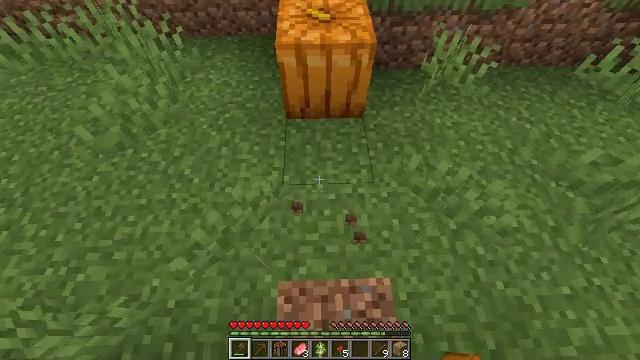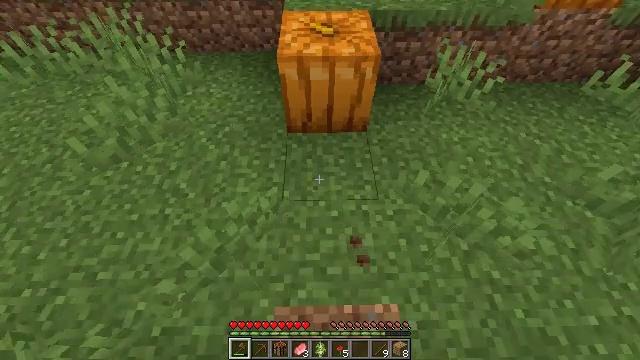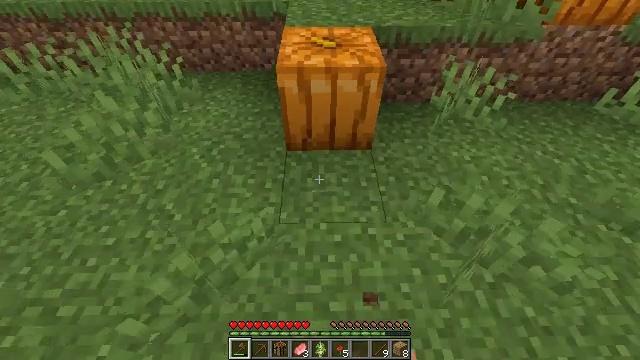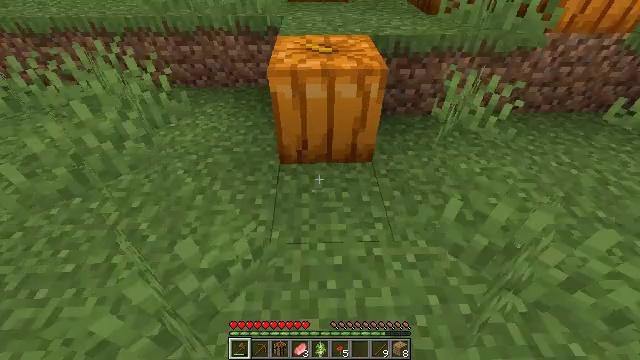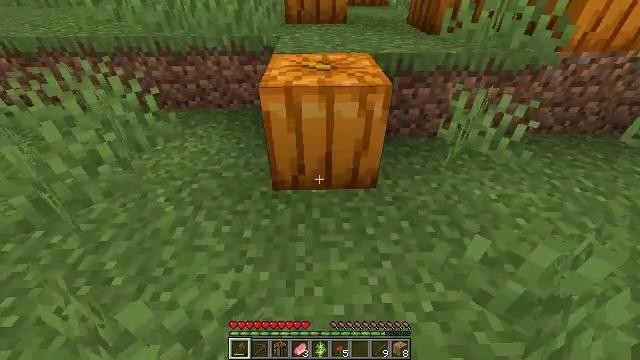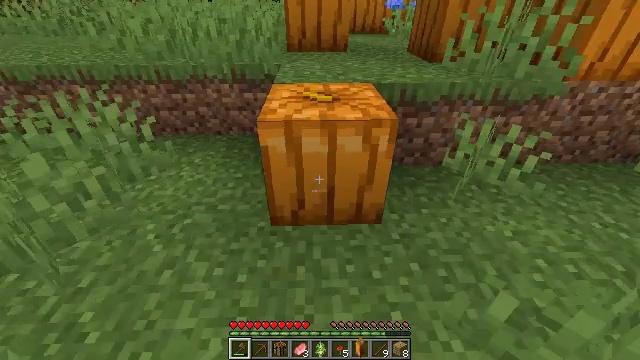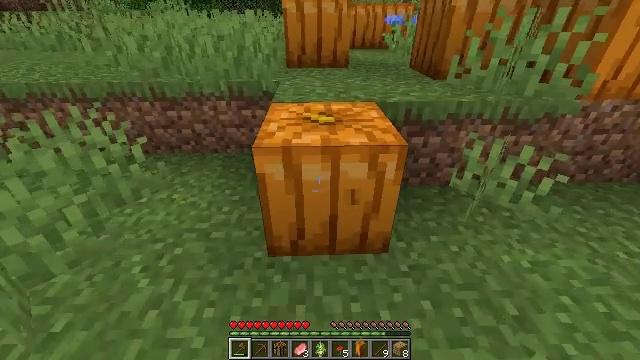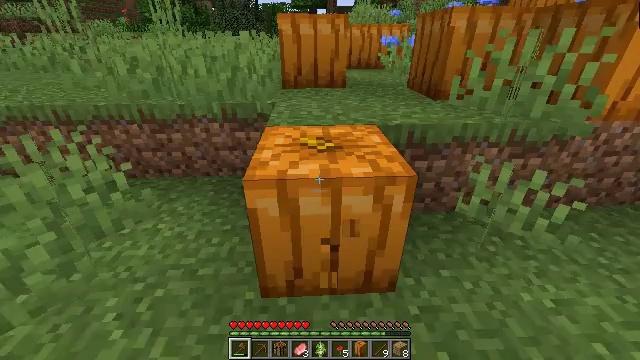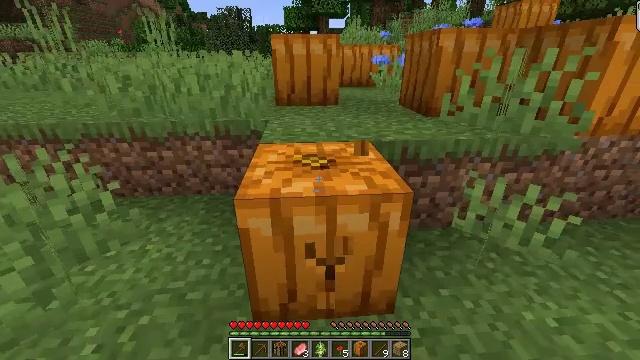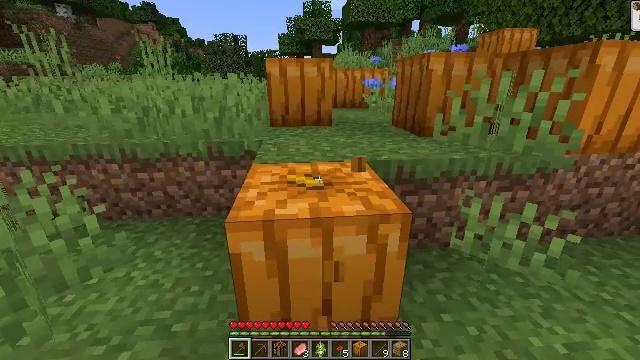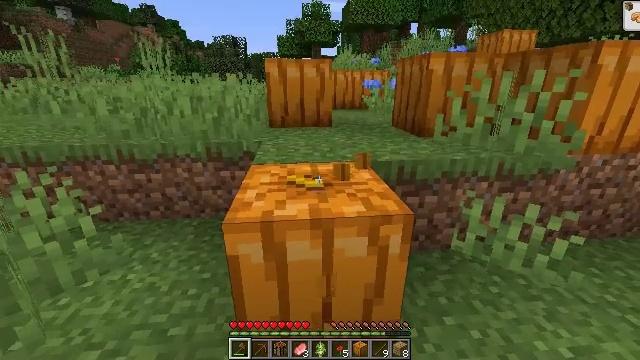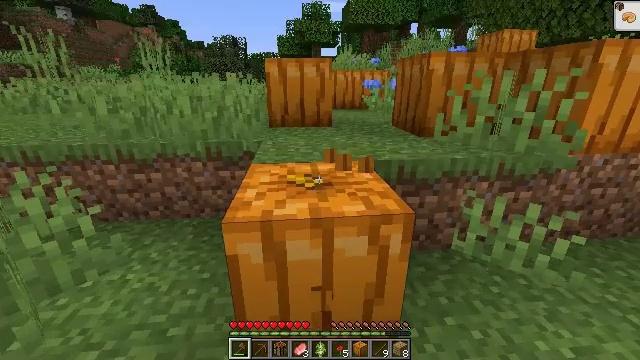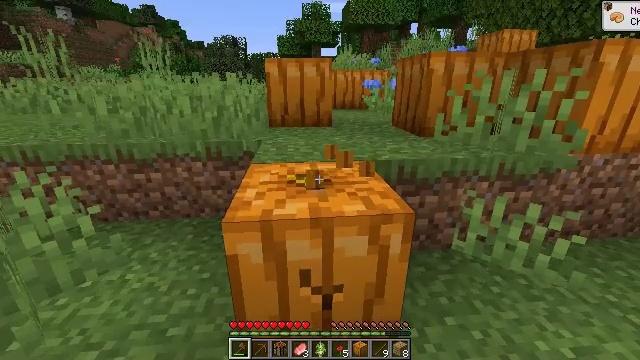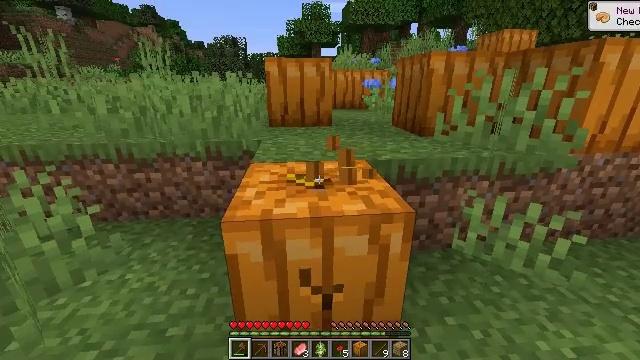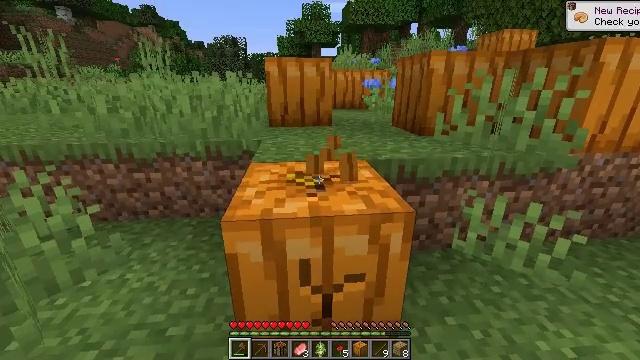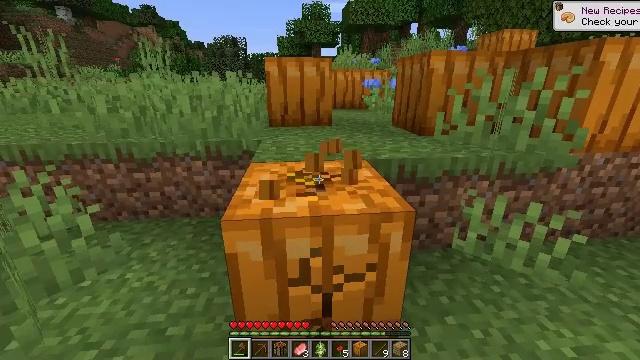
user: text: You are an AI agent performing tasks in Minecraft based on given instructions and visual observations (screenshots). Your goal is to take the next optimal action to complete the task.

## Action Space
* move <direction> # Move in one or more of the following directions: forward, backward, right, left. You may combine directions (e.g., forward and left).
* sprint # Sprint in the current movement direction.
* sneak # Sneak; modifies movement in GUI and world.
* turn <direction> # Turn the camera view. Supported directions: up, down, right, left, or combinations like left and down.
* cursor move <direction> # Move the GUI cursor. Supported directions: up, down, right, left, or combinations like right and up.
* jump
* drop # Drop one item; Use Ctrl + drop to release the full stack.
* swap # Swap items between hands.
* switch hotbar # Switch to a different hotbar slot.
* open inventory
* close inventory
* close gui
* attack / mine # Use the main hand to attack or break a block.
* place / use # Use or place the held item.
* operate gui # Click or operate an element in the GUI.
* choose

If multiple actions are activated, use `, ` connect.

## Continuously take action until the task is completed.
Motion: motion action
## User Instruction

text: Break the pumpkin to collect it.
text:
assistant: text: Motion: move forward, turn up
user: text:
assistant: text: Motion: move forward, turn up
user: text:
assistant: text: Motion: move forward, turn up
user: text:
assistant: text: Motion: move forward, turn up
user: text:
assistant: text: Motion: move forward, turn up
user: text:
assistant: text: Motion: move forward, turn up, attack / mine
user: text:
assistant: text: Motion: turn up, attack / mine
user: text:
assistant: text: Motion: turn right and up, attack / mine
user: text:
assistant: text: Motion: turn right and up
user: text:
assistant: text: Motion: attack / mine
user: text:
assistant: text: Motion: attack / mine
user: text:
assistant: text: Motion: attack / mine
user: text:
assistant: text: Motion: attack / mine
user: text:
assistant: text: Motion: attack / mine
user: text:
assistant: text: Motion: attack / mine
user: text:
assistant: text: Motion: attack / mine
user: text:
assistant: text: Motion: attack / mine
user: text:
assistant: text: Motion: attack / mine
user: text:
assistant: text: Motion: attack / mine
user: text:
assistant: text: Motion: attack / mine
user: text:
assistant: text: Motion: attack / mine
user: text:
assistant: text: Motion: attack / mine
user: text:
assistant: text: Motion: attack / mine
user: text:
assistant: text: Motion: attack / mine
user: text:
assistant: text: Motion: attack / mine
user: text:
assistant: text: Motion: attack / mine
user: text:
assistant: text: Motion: attack / mine
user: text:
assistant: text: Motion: attack / mine
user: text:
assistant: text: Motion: attack / mine
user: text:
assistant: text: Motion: attack / mine